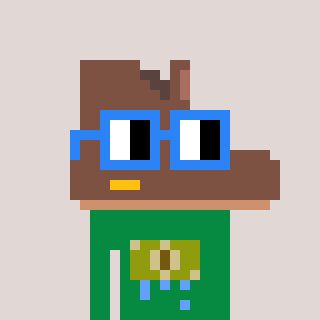
a pixel art character with square blue glasses, a boot-shaped head and a green-colored body on a warm background